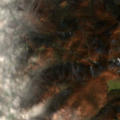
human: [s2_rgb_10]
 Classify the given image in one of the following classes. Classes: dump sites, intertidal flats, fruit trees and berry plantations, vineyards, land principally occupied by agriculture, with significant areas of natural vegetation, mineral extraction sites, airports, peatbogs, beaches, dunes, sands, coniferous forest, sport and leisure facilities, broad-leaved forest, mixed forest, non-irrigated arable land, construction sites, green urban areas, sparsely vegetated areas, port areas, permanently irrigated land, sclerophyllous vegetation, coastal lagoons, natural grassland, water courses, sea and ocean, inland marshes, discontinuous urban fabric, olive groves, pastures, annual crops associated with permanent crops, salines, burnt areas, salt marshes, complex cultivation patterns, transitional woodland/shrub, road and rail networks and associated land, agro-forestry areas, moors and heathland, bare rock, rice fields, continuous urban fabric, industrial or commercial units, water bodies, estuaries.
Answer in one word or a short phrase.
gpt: complex cultivation patterns, land principally occupied by agriculture, with significant areas of natural vegetation, transitional woodland/shrub